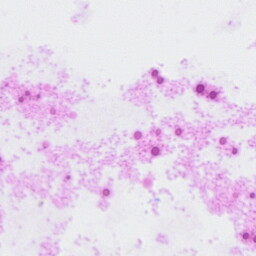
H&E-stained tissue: Ovarian